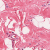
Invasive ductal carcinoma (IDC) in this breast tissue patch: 0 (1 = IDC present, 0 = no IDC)